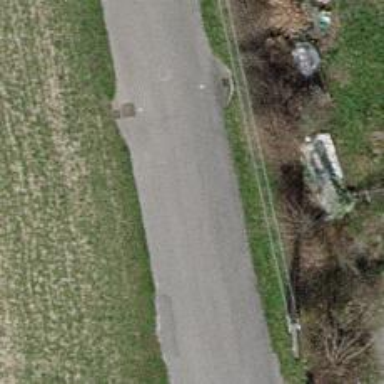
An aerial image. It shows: Smooth asphalt road in residential area.